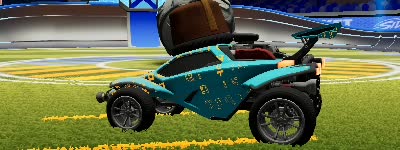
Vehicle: octane